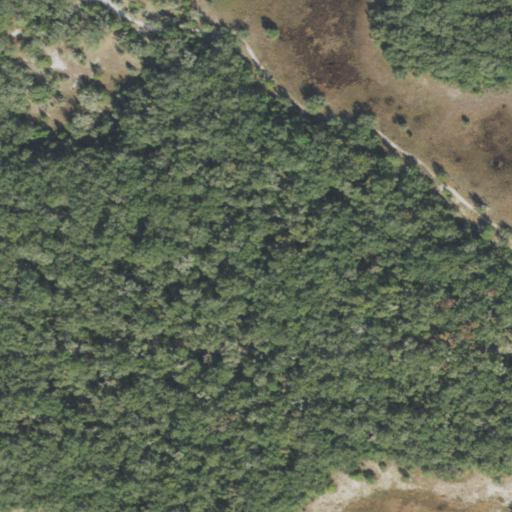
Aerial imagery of plain(s) in Florida named Ross Prairie containing evergreen forest, grassland, woody wetlands, shrub, and herbaceous wetlands